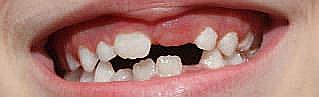
Condition: hypodontia